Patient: sex F, age 61
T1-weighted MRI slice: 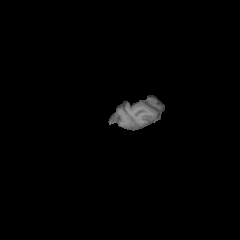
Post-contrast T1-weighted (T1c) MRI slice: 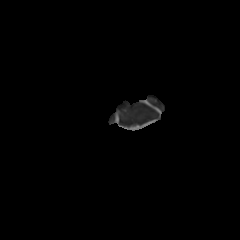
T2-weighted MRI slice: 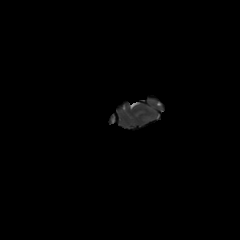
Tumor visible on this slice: no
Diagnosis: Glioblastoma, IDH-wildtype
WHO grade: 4